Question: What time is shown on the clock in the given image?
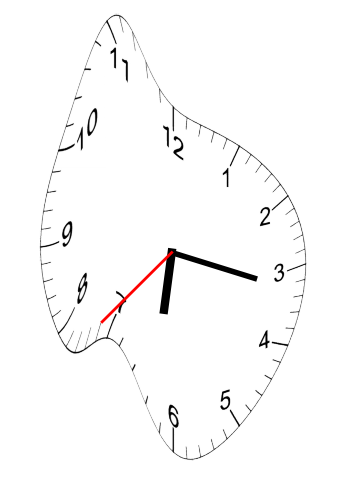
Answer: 06:16:37